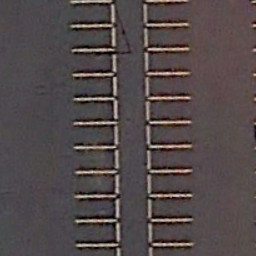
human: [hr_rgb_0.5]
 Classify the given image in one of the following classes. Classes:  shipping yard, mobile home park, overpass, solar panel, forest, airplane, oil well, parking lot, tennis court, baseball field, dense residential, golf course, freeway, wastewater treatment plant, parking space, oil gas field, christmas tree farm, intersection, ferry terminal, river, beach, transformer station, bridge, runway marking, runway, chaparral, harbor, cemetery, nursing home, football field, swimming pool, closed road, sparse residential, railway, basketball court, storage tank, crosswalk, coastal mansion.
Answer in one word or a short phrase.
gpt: parking space